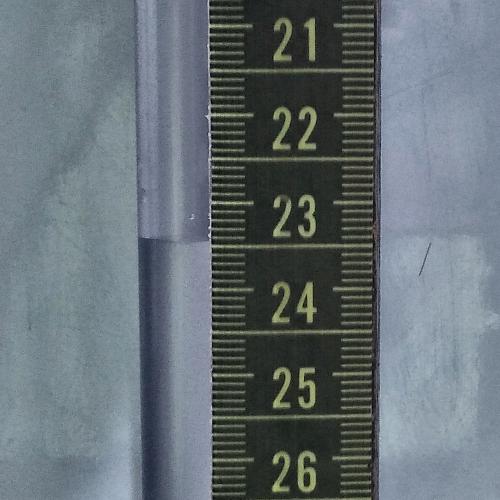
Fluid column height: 23.4 cm